Question: I am trying to use opencv 2.4.9. in a Java Servlet with NetBeans, i have two files - the first one is a Servlet java file which is called by , and the second one is a java file with all the opencv imports but this file is in the same package, am calling a function of second java file from the first one. The two files run fine separately as java project but when I try to run the complete servlet project it throws this - '(java.lang.NoClassDefFoundError: org/opencv/core/Core)'
How to resolve this!!?

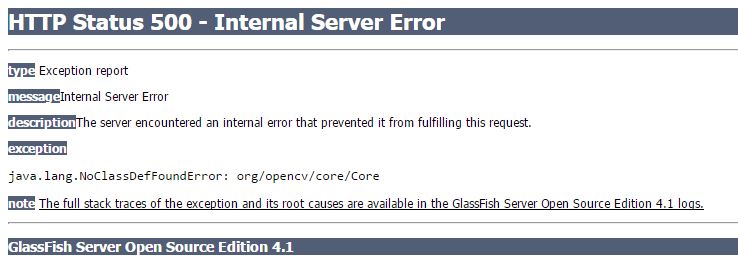
Answer: You need to make your OpenCV jar available to both the IDE as well as the application server. I believe you've already made it available to your IDE by adding it to your web project's .
Now to satisfy the dependency when running on the application server too, just copy the jar to your web project's '/WEB-INF/lib' directory, build your 'war' and deploy it again.
I suggest you to always copy your dependency to '/WEB-INF/lib' first, and then adding it to your project's . This takes care of such errors and also makes sure that both the IDE and the application server are using the same version of the jar.